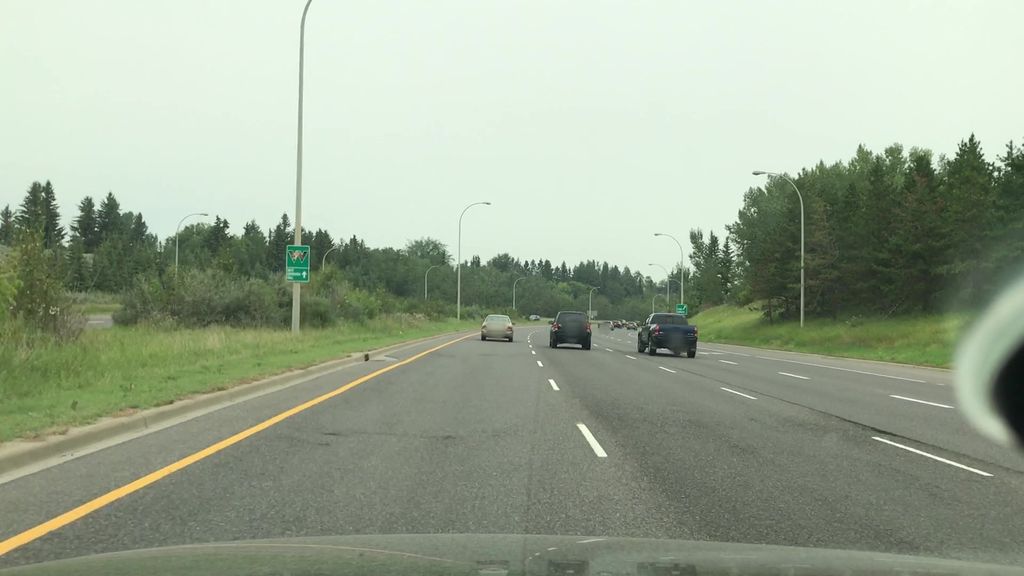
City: edmonton